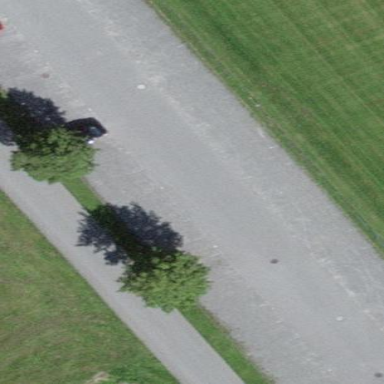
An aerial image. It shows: Parking area with surface.